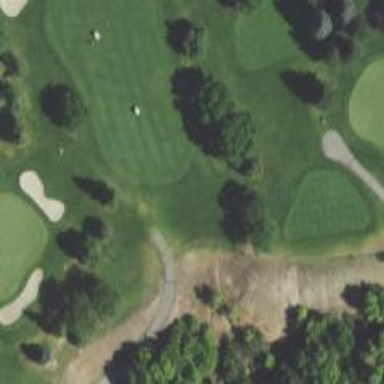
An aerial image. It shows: View of golf hole.